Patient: sex F, age 76
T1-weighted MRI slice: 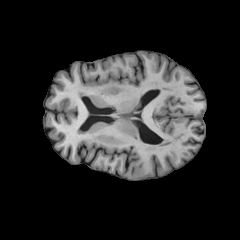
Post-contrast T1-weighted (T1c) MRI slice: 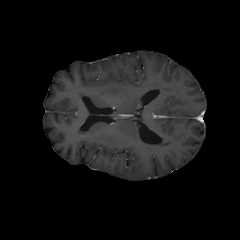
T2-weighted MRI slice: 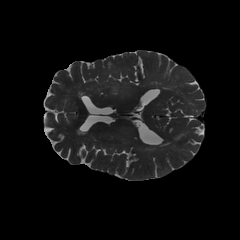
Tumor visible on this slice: yes
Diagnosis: Glioblastoma, IDH-wildtype
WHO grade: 4